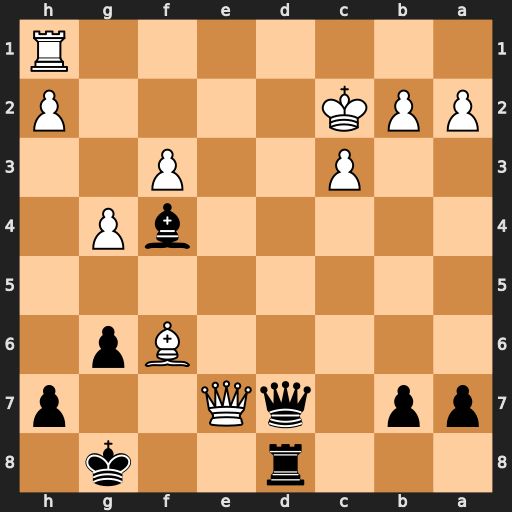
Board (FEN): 3r2k1/pp1qQ2p/5Bp1/8/5bP1/2P2P2/PPK4P/7R
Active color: b
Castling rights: -
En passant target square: -
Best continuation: Qa4+ Kb1 Rd1+ Rxd1 Qxd1#